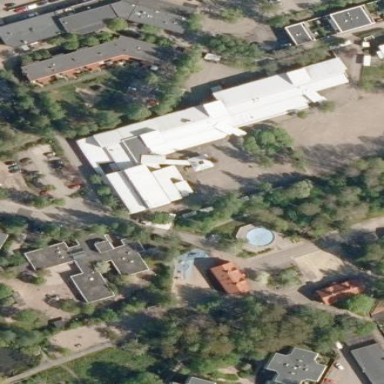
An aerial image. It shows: School building.